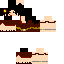
A female human skin with dark skin, wearing brown long hair dressed in a red hoodie and brown pants, featuring a closed mouth.